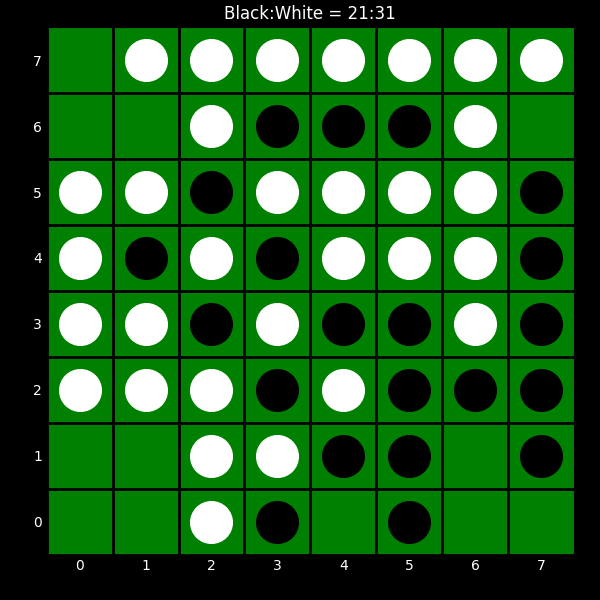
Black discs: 21
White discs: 31